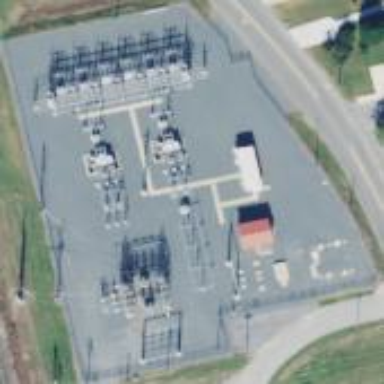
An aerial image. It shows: Distribution-level power substation.